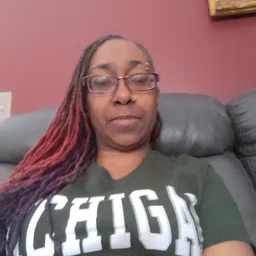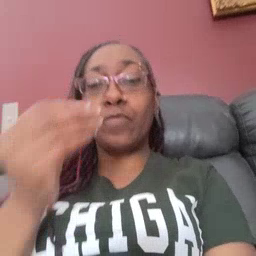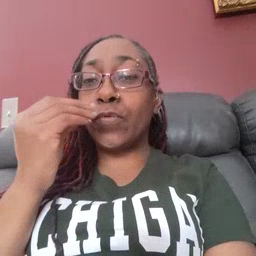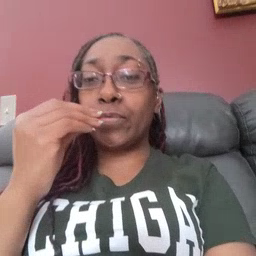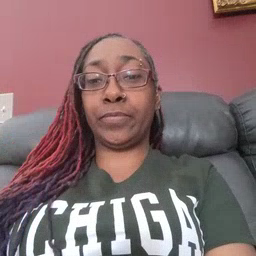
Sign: food